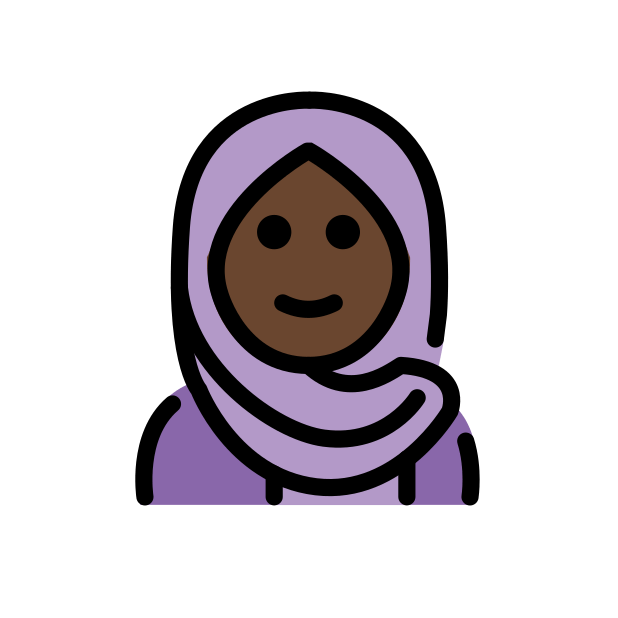
woman with headscarf: dark skin tone